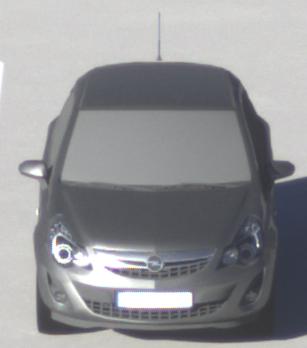
Make: Opel
Model: Corsa 1.2
Detailed model: Corsa (D)
Model produced from: 2011/01
Model produced until: 2014/08
Doors: 3
Color: gray
Road condition: dry road
Daytime: morning or afternoon
Contrast: high contrast